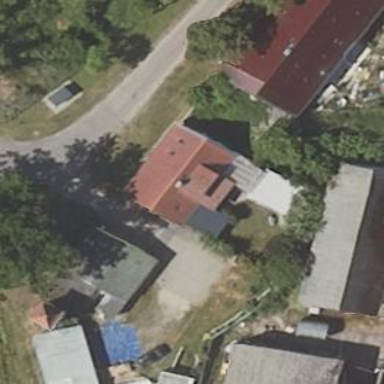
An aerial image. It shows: Simple and straightforward house.